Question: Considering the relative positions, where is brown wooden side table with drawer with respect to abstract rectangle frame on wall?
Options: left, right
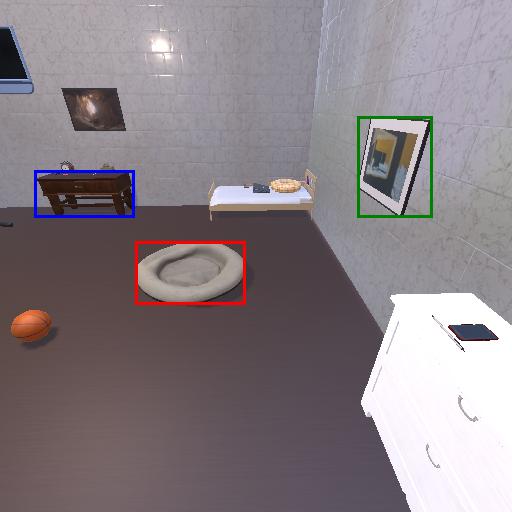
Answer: left